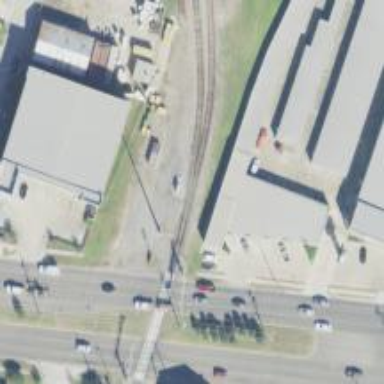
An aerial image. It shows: Railway junction.